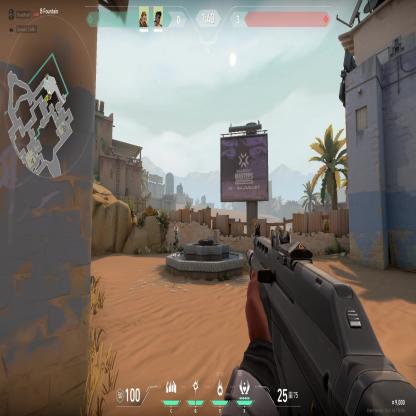
Label: teammate